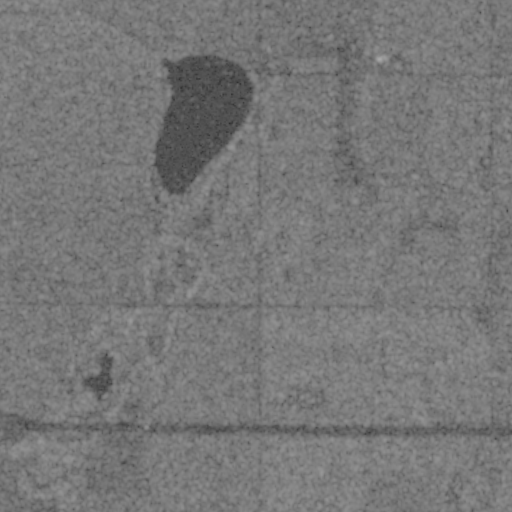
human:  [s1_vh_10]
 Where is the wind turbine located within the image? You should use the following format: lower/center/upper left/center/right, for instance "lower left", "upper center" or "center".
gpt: The wind turbine is located in the lower center of the image.
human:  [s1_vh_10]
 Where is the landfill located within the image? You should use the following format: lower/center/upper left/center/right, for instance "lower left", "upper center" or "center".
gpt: There is no landfill in the image.

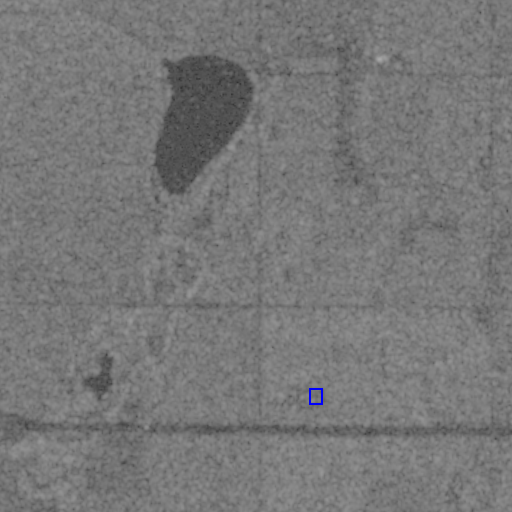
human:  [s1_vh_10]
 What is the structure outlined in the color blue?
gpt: The structure outlined in blue is a building.
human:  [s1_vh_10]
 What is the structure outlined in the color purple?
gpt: There is no purple outline.